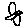
Label: bird